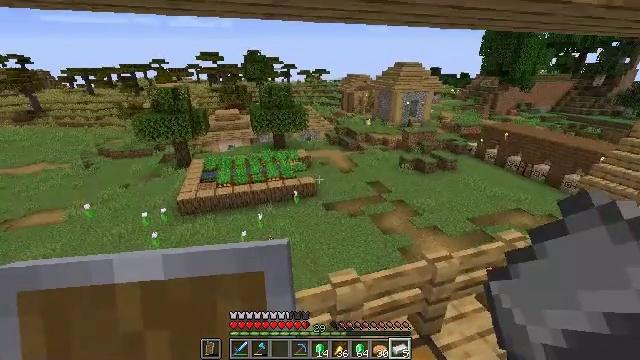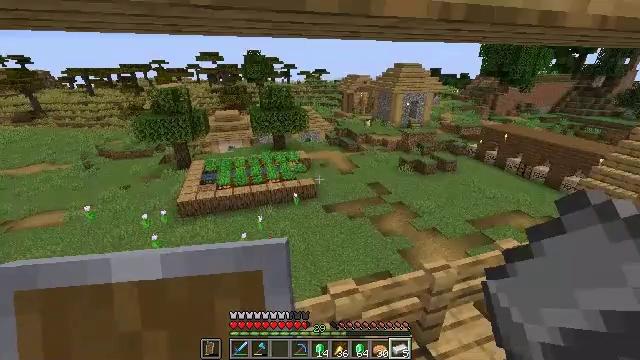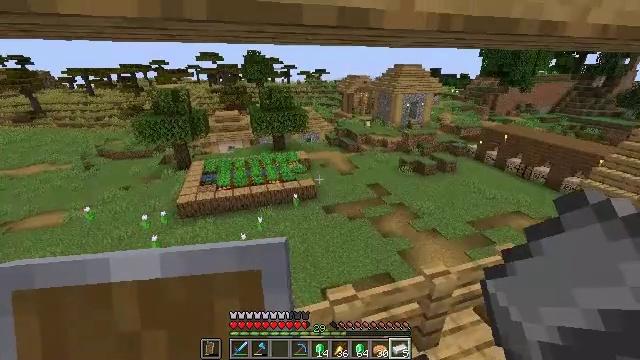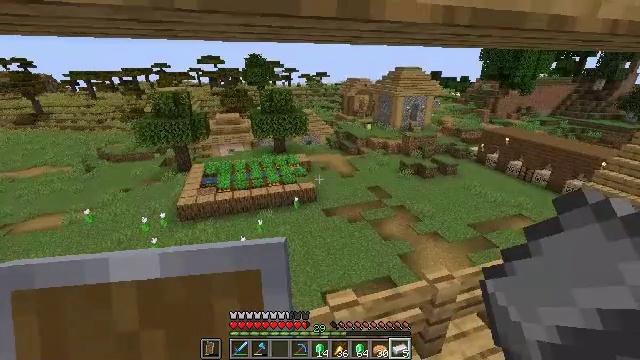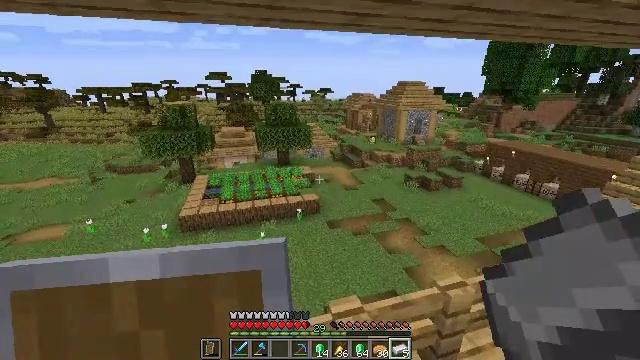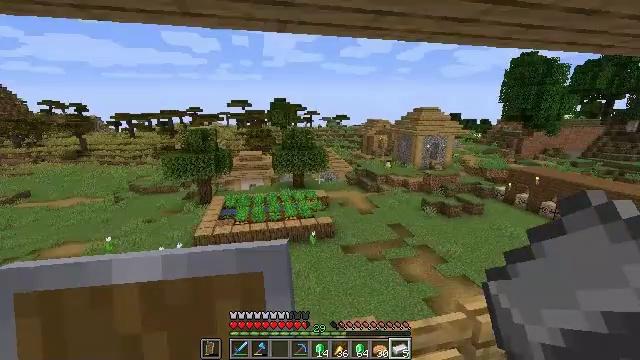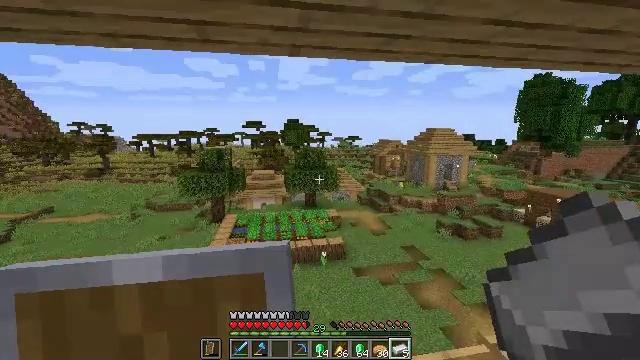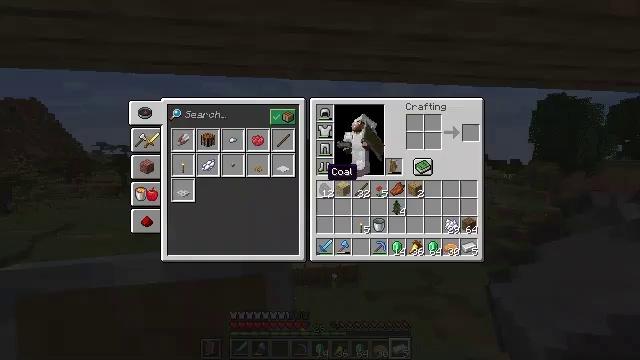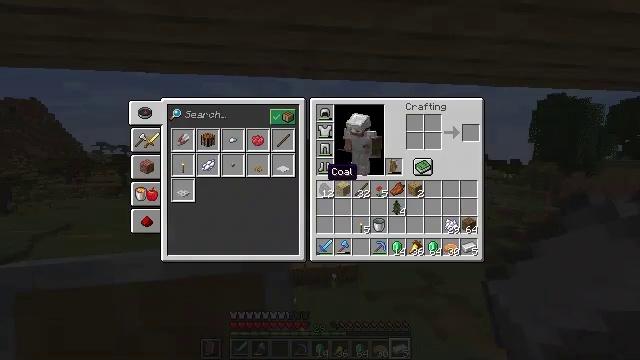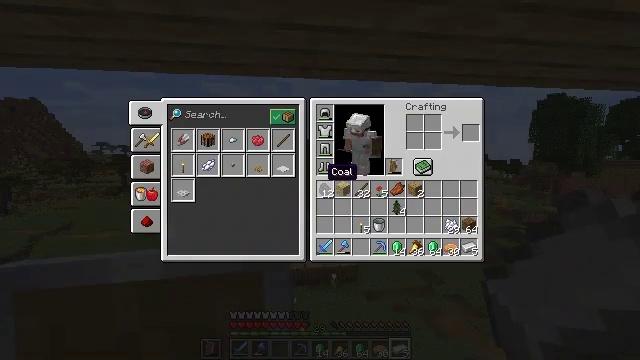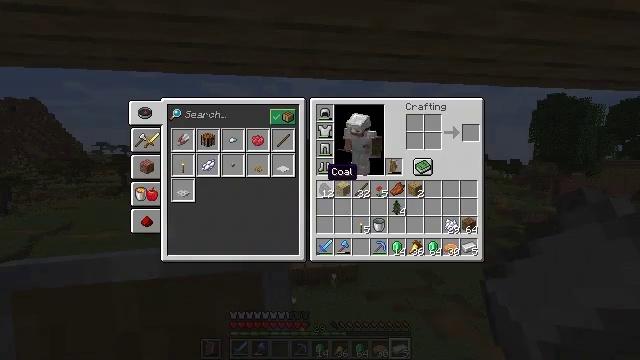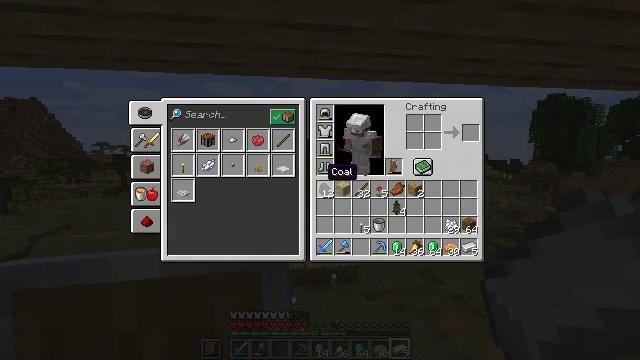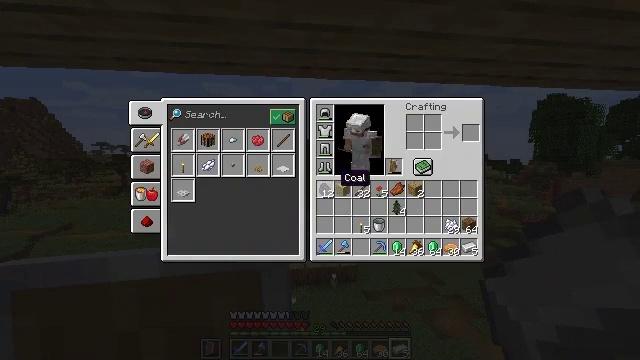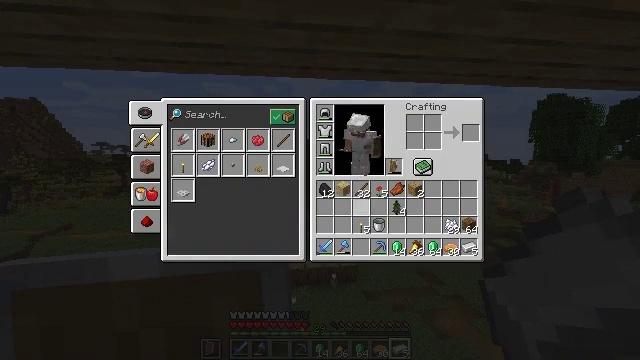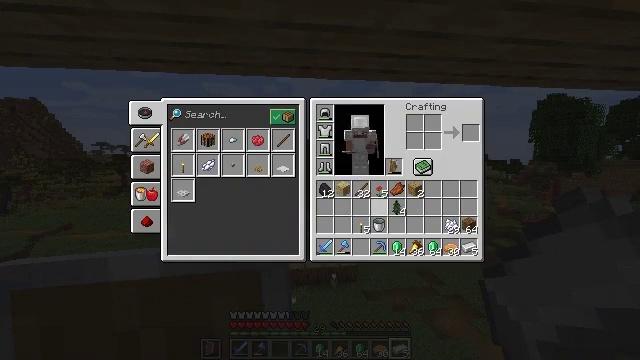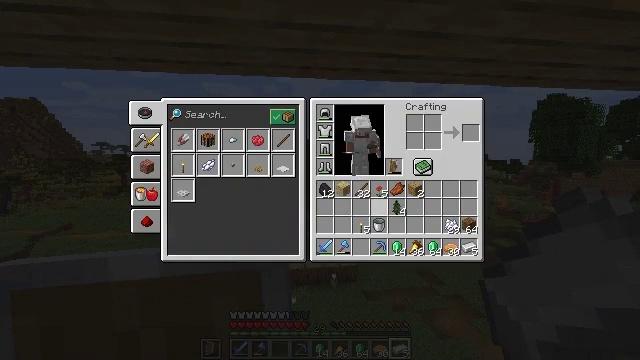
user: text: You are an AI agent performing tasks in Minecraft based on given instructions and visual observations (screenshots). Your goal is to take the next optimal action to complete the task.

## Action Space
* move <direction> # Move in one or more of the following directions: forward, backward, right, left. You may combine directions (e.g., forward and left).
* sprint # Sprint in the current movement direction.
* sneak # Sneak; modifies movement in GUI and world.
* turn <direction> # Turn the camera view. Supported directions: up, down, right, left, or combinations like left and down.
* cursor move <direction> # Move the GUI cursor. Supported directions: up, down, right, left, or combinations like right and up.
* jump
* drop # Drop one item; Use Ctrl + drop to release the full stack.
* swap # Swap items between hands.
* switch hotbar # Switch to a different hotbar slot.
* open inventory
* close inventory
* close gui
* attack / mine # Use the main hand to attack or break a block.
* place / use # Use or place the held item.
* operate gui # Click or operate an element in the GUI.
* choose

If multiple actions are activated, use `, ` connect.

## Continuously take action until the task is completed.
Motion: motion action
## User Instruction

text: Remove birch planks from the inventory.
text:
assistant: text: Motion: move forward
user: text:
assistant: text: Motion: move forward
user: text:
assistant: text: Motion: no_op
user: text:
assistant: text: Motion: turn up
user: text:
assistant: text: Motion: turn left and up
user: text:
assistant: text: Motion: turn left and up
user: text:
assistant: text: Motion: turn left and up, close inventory
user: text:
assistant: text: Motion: close inventory
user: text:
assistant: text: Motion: close inventory
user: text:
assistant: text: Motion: open gui
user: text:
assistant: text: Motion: no_op
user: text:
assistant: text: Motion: cursor move right
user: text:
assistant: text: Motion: sneak, cursor move right and down
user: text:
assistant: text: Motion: sneak, cursor move right and down
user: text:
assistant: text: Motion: no_op
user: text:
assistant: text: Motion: no_op
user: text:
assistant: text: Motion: sprint
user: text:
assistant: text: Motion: sprint
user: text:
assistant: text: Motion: sprint, cursor move left and up
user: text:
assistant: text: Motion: sprint, cursor move left and up
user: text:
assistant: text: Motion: sprint
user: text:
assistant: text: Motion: sprint
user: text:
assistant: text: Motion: sprint
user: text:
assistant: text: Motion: sprint
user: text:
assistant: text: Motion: sprint
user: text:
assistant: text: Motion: sprint
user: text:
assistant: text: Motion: sprint
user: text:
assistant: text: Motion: sprint
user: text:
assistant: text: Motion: sprint, drop
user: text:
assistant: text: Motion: sprint